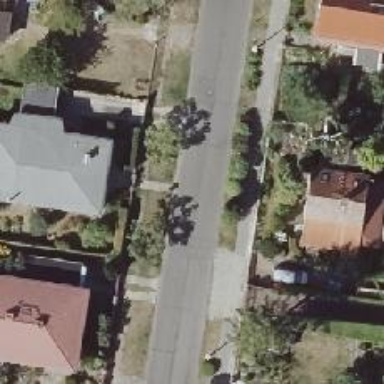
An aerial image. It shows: Footway with concrete surface.